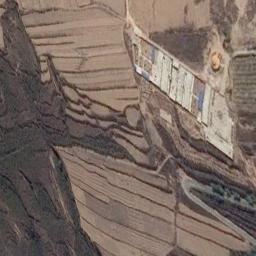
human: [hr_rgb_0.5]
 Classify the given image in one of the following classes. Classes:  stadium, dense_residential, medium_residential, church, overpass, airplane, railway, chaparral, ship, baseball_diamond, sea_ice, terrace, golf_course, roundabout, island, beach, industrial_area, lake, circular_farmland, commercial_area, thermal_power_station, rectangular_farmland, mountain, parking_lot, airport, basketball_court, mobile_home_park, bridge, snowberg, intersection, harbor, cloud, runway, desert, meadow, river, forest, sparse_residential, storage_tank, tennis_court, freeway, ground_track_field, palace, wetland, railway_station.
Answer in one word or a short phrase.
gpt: terrace